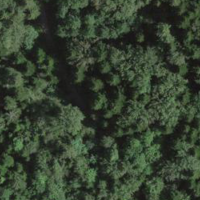
EUNIS habitat code: 44
Species observed at this site:
Angelica sylvestris